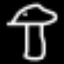
Label: mushroom